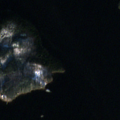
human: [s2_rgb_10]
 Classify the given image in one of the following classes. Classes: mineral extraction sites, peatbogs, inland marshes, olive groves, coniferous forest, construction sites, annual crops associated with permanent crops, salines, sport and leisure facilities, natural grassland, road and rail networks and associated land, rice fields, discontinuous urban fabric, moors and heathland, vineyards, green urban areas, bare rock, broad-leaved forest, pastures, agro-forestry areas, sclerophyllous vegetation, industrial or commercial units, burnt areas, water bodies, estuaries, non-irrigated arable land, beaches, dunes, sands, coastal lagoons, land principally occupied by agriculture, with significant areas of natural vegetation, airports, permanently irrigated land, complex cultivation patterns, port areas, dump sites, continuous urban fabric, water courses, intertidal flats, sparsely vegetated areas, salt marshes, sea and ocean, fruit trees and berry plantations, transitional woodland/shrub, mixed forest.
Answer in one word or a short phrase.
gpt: coniferous forest, mixed forest, water bodies